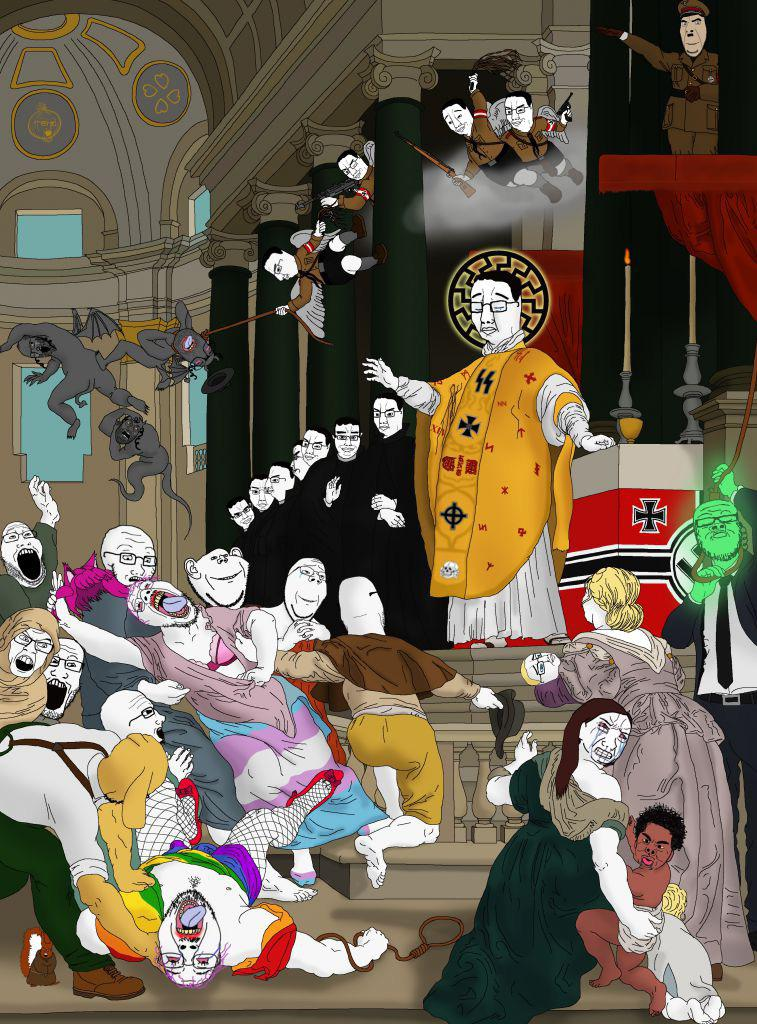
Label: 5_Wojak_with_Background